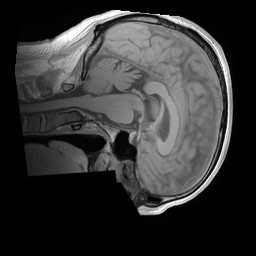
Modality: T1w
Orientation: sagittal
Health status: ill
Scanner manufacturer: siemens
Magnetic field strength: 3 T
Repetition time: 0.3 s
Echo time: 0.00266 s